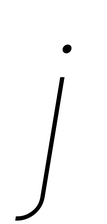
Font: Inter-Italic_Thin_Italic